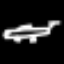
Label: airplane